Field crop: maize
Growth stage: 1
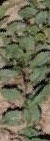
Species: convolvulus